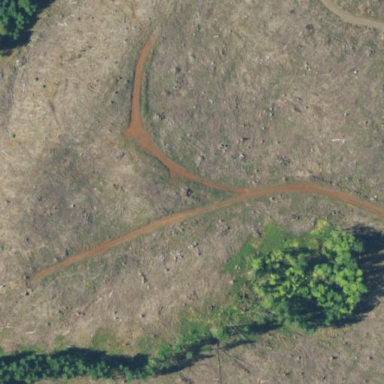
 likely man-made clearing in the landscape."